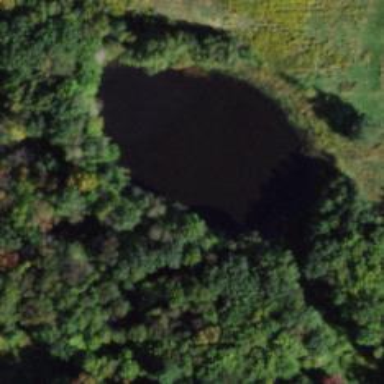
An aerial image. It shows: Peaceful pond surrounded by nature.